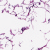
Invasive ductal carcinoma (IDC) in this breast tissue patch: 0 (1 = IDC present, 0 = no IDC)